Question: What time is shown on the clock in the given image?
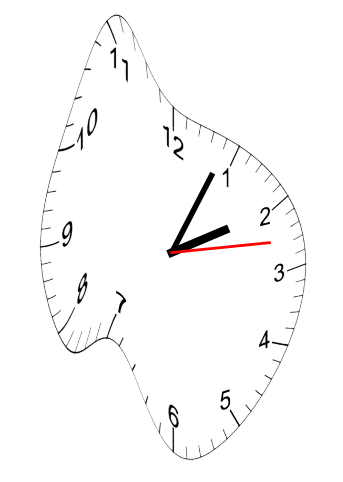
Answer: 02:04:13